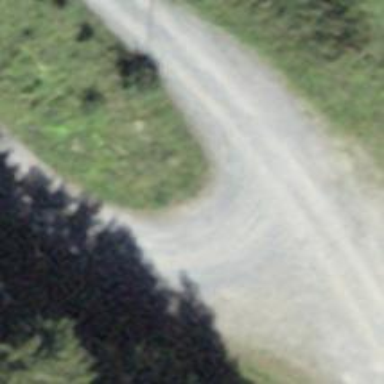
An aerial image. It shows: Guidepost providing information.